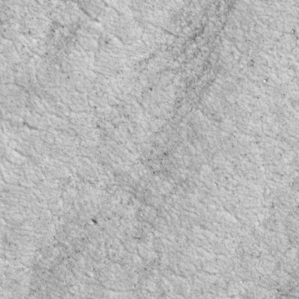
Label: non_frost